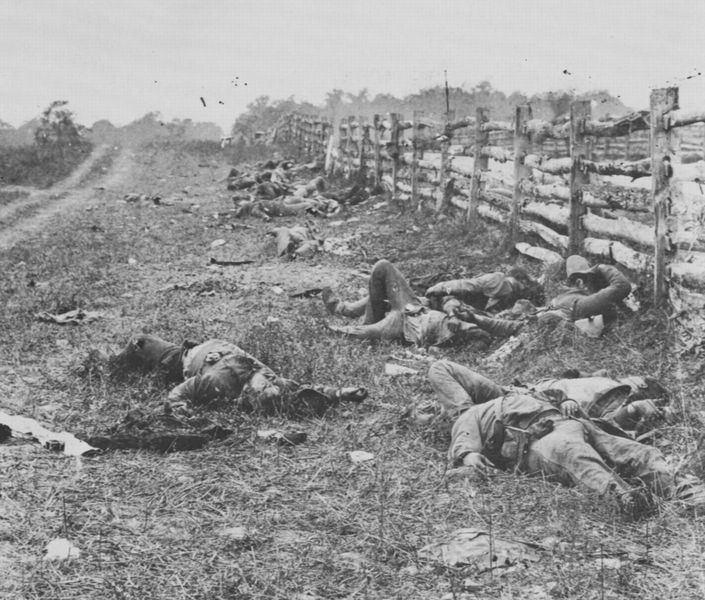
Titel: Auf dem Antietam Schlachtfeld
Künstler: Mathew B. Brady
Schlagwörter: baum, hand, himmel, kampf, körper, schlaf, weiß, bäume, menschen, grau, holz, kleider, männer, rücken, schwarz, strasse, gras, rasen, weg, wiese, zaun, hose, kleidung, leiche, mord, steine, tod, tot, erde, feld, ferne, gräser, horizont, natur, weite, busch, gatter, pfad, wege, boden, wald, bauern, beine, bein, liegen, schlafen, hosen, feldweg, latten, holzzaun, krieg, soldaten, knie, foto, fotografie, photographie, fetzen, vernichtung, draußen, schwarz-weiss, uniform, uniformen, leichen, tote, verletzt, photo, flecken, hintergund, sterben, massaker, fleckig, opfer, gefallene, aufnahme, fot, schlachtfeld, schwaz, weltkrieg, erster weltkrieg, toto, soldate, erster, manner, holzt, unirofm, gefallenen, schlafen7